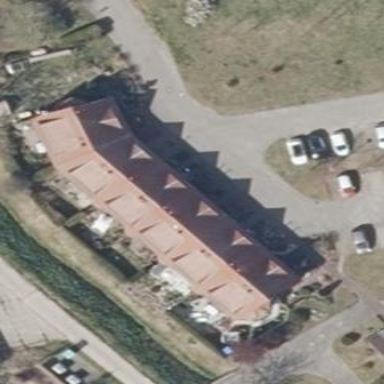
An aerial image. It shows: Terrace building.